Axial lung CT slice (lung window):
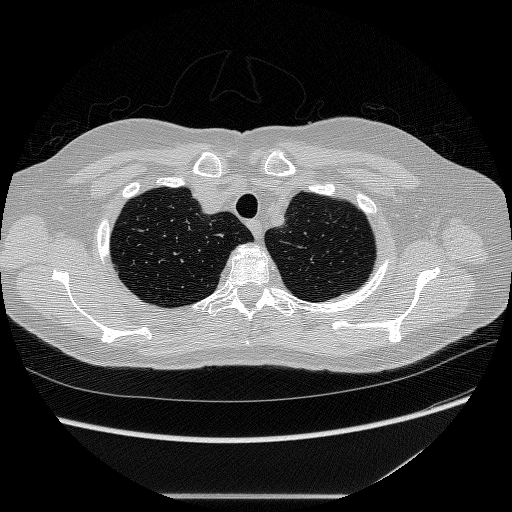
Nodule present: no